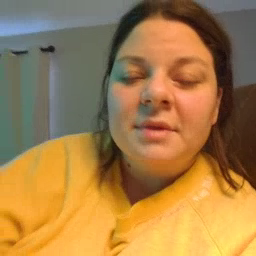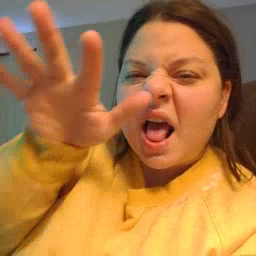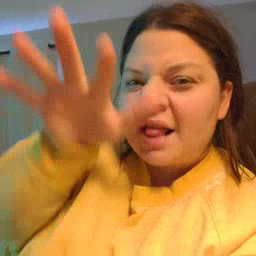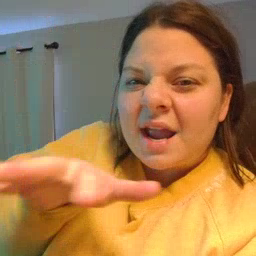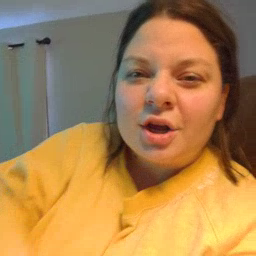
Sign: alligator